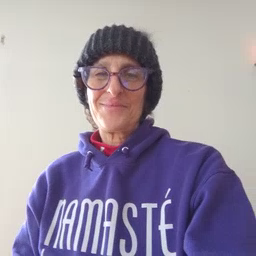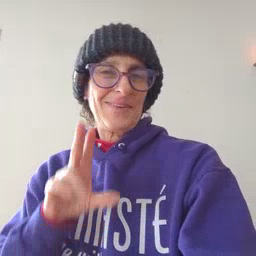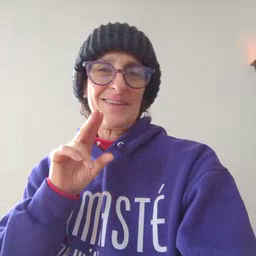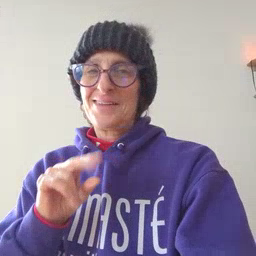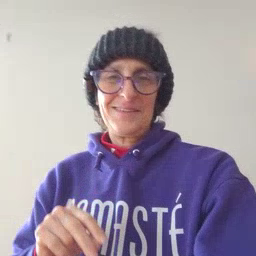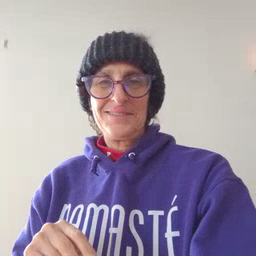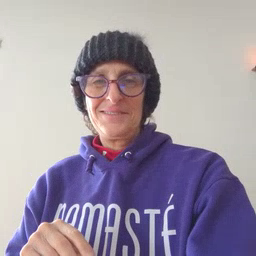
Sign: no